Question: Is there a reason (considering that I didn't messed up on something) as to why bottleneck.argpartsort has its best performance when sorting the first n = 1000 elements in a given array?
I've created the following script:
'''
d = numpy.random.rand(300000)
l = []
for i in range(5):
to = time()
ind = argpartsort(-d, pow(10,i))
tf = time()
l.append((pow(10,i), tf - to))
'''
Which resulted in:
'''
[(1, 0.008157968521118164),
(10, 0.006367921829223633),
(100, 0.006164073944091797),
(1000, 0.002994060516357422),
(10000, 0.004293203353881836)]
'''
Ploting the result gives:

I thought that the less values argpartsort had to track the faster it should be, but it was not what I've observed. Did I mess up somewhere or is it expected?
Thanks in advance!
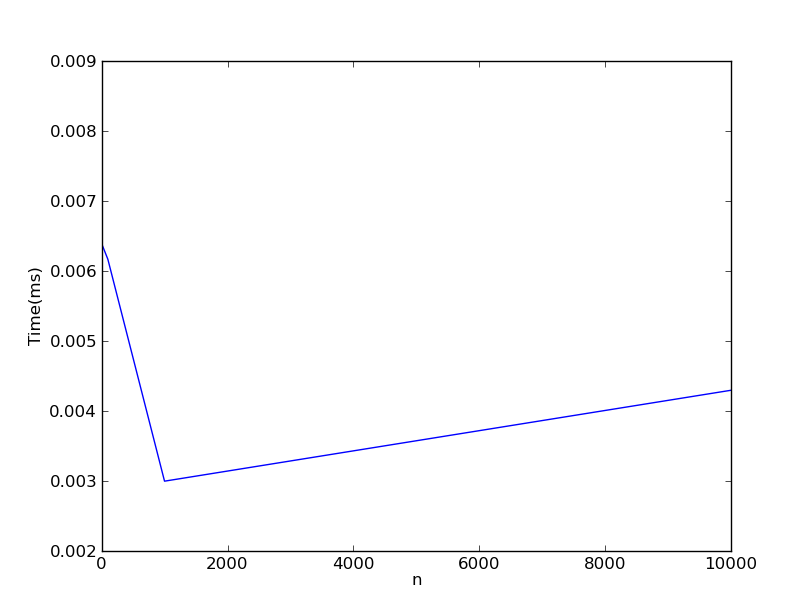
Answer: You are only looking at 5 steps here. Here's how it looks when you do 500 steps:

I believe that this fluctuation comes from the <URL>. Similar idea is used in quicksort so let's have a look:
'''
d = numpy.random.rand(3000)
def test(n):
ld = d[:n]
s = time.time()
ld.sort()
e = time.time()
return e-t
'''
This code suggests that for increasing 'i' the time spent on sorting should not go down (because we only take bigger slices of the same array, so if we can sort bigger slice faster then we should sort smaller slice at least as fast). Here's the result:

As you can see we have fluctuations here as well (and I'm not talking about big jumps which might be due to other stuff that my machine does but I'm talking about this tiny jumps between them). The problem lies in the algorithm itself. It is really fast only on average.
And finally note that everything your machine does in the meantime affects tests as well, so it is quite hard to give full diagnosis.